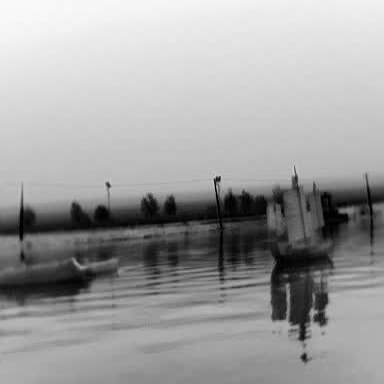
There is a container_ship in the infrared image.